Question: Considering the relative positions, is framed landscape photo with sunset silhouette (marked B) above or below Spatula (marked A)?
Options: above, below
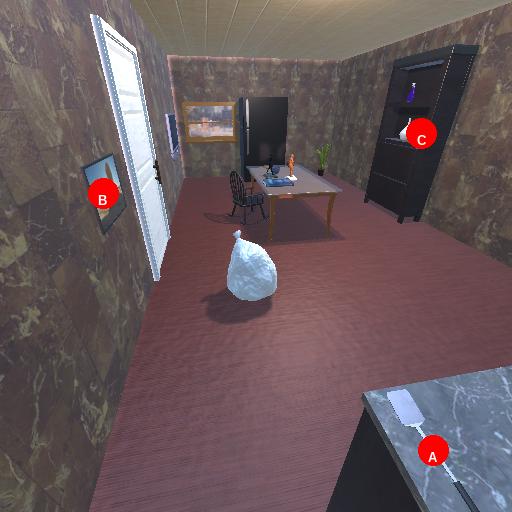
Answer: above